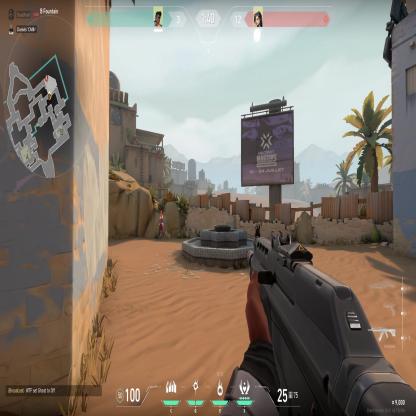
Label: enemy